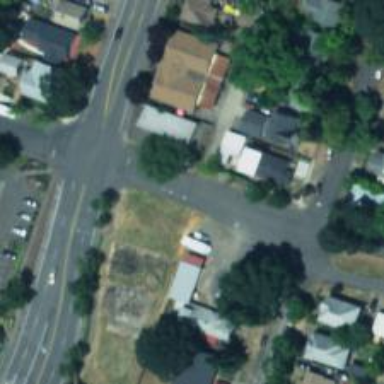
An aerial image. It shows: Residential road with asphalt surface and sidewalk on the left.